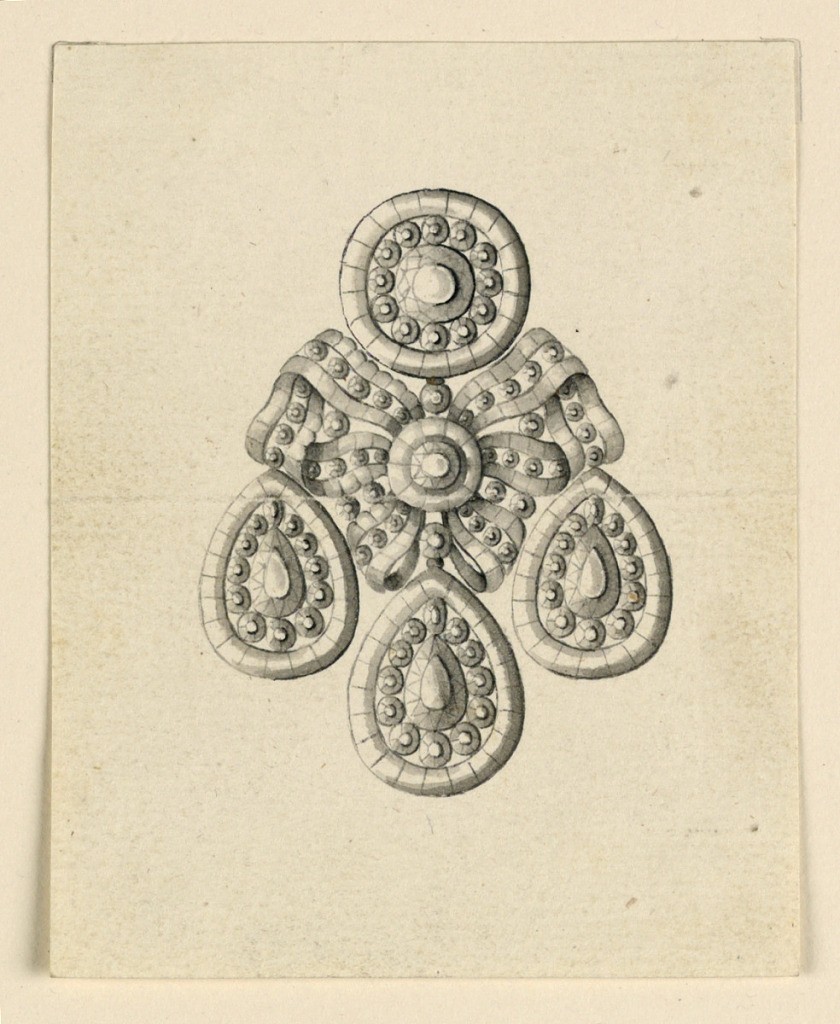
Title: Design for an Earring
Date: late 18th century
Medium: Pen and black ink, brush and gray watercolor on light green paper
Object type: Drawing
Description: Jewelry design for an earring. Above a disk, in the center a knot, three drops below. The knot is of a ribbon with disks between bands, a jour.